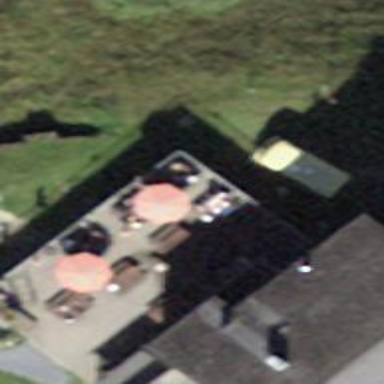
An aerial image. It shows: Outdoor seating area for leisure land.